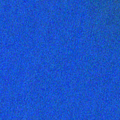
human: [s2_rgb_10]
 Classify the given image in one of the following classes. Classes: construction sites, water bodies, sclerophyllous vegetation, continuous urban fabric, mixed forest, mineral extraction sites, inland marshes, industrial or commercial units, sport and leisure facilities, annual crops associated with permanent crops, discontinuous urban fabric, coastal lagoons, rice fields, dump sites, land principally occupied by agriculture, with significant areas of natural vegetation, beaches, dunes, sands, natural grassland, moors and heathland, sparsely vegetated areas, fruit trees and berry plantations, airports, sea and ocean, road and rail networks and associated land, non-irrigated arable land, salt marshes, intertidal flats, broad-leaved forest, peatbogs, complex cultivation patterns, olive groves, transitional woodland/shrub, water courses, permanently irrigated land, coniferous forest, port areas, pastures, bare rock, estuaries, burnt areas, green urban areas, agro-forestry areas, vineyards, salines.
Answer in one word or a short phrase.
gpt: sea and ocean